Question: I'm trying to have 2 input boxes that are stacked one below the other. However even with 'display:block', they continue to show side by side.
'''
#form-wrapper
{
height:100%;
flex: 1 1 auto;
margin:0 auto;
display:block;
}
'''
'''
<div id="form-wrapper">
<form id="withdraw-form">
<input class="input"/>
<input class="input"/>
</form>
</div>
'''
Yet, this is what I get:

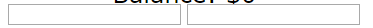
Answer: Your 'display: block'isn't hitting the input element
'''
#form-wrapper
{
height:100%;
flex: 1 1 auto;
margin:0 auto;
display:block;
}
#form-wrapper input{
display:block;
}
'''